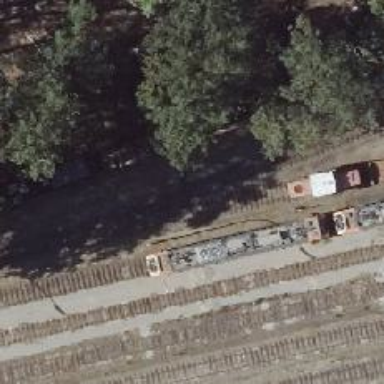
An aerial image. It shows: Railway switch with the turnout on the left side.